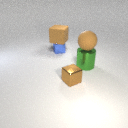
small brown metal cube to the left of large green metal cylinder